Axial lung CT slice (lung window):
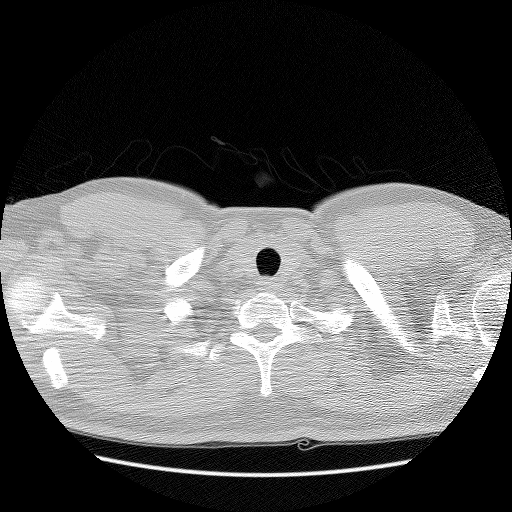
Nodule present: no